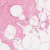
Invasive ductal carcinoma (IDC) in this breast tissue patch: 0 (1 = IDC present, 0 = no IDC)